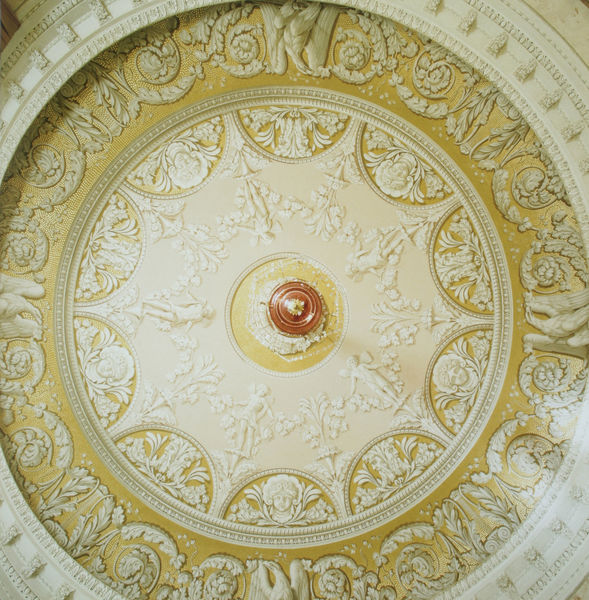
Titel: Deckengestaltung mit Stuckrosette im Zweiten Durchgangszimmer
Künstler: Pietro Gonzaga
Standort: St. Petersburg
Institution: Schloss Pawlowsk
Schlagwörter: adler, blätter, flügel, kopf, schatten, vogel, weiß, gelb, ocker, blume, blumen, braun, grau, hell, köpfe, licht, marmor, orange, raum, schmuck, zimmer, blüte, blüten, dach, rot, schloss, muster, ornament, gesichter, architektur, barock, gräser, vögel, kirche, gold, decke, klassizismus, blatt, pflanzen, rokoko, kinder, kreis, oval, rund, engel, ranken, ansicht, bogen, knaben, rand, figuren, kuppel, dekoration, detail, dekor, floral, ornamente, verzierung, leuchter, stuck, foto, fotografie, oben, bögen, gemustert, symetrie, dom, deko, kupfer, punkt, kreise, girlanden, oranmente, photo, organisch, halbkreis, knauf, rosette, rundbögen, zentrum, konsolen, fresko, ähren, schnecken, deck, putten, fotographie, putti, abfolge, geometrie, symetrisch, verzierungen, zelt, klassizistisch, astragal, feston, ghirlande, perlstab, froschperspektive, rotunde, podeste, halbkreise, rocaille, sternförmig, archtiektur, okka, deckengewölbe, kreissymmetrie, kreisrund, perlenstab, ghirlanden, festn, büster, folral, konsolstein, staturn, symmetire, ähren4, vries